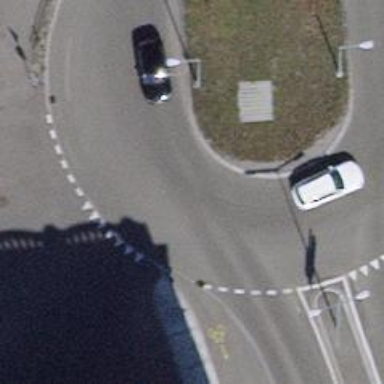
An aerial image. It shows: Primary highway with asphalt surface leading to roundabout.